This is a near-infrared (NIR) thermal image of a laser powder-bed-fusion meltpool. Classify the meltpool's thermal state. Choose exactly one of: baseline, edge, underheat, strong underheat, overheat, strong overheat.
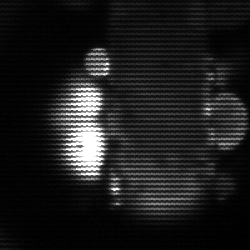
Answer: strong underheat